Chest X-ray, PA view. Patient: 74 years old, sex M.
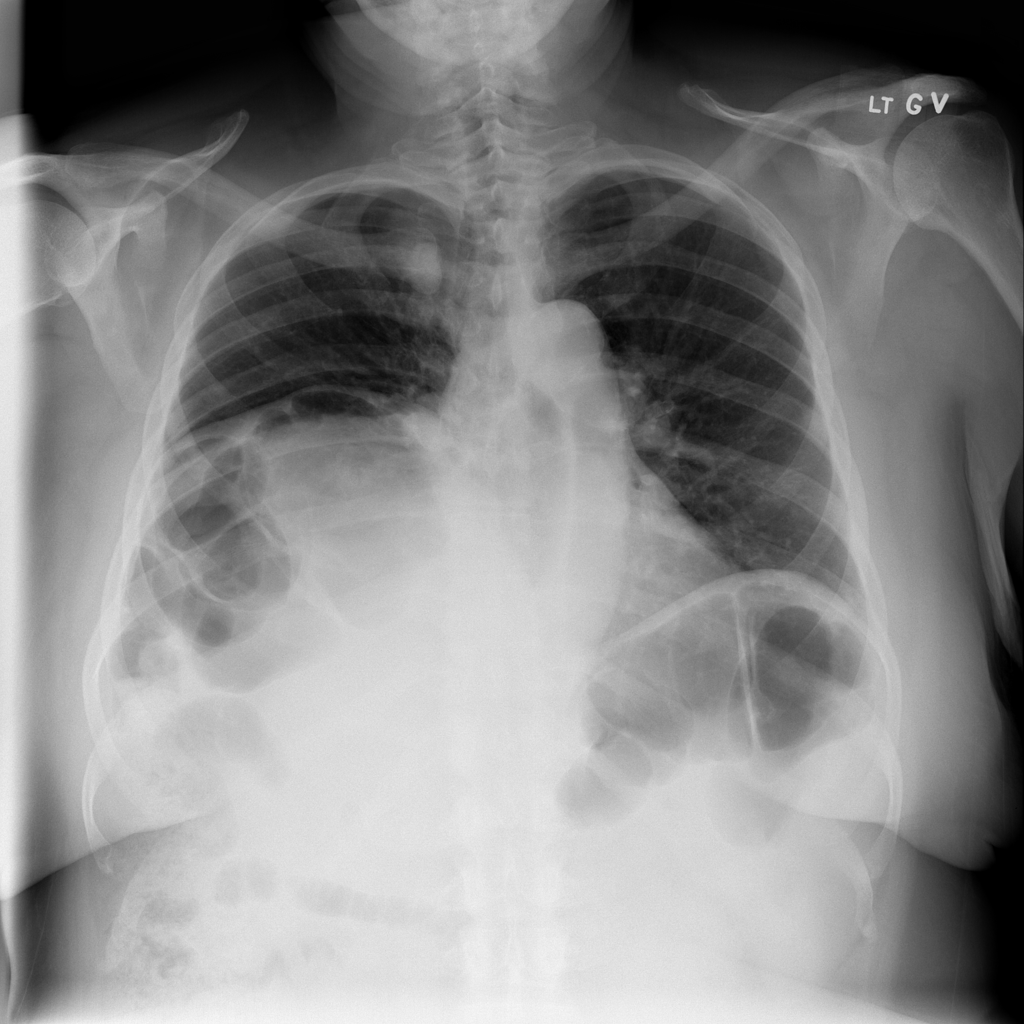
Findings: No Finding